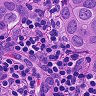
Metastatic tissue present: yes